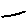
Label: line